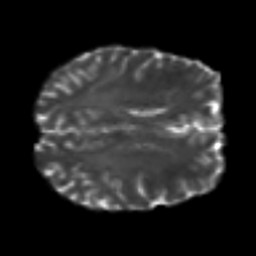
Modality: T2w
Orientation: axial
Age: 49
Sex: male
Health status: healthy
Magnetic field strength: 3 T
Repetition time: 7 s
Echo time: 0.0926 s